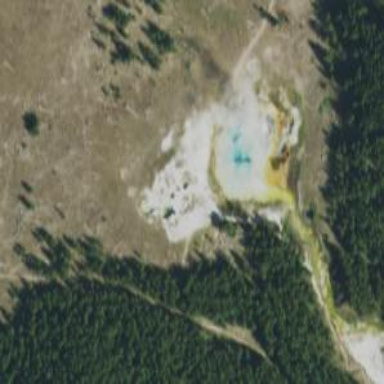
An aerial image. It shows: Geyser in its natural environment.